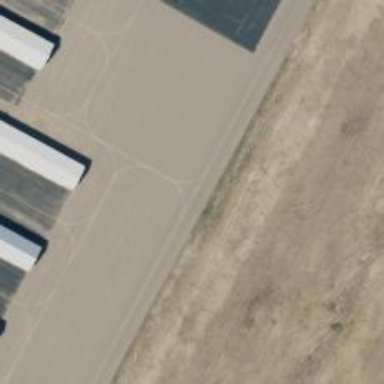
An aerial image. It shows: Image of taxiway at airport.